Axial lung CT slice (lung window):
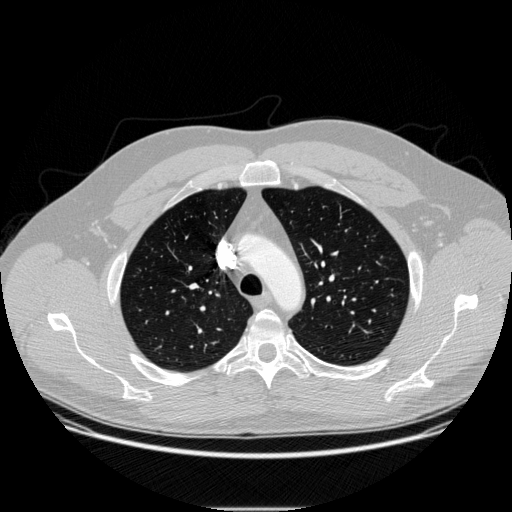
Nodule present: no